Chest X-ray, PA view. Patient: 51 years old, sex M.
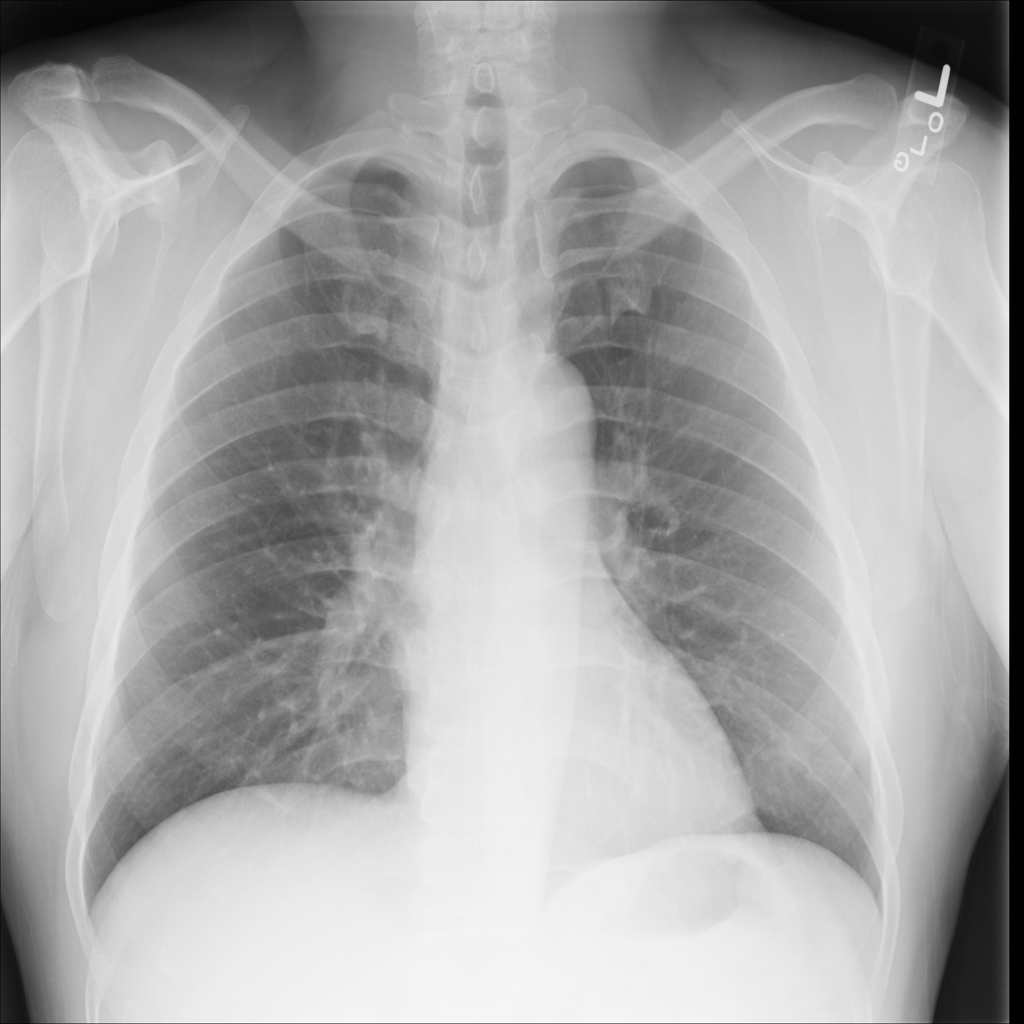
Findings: No Finding